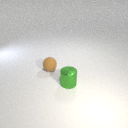
small green metal cylinder in front of small brown rubber sphere